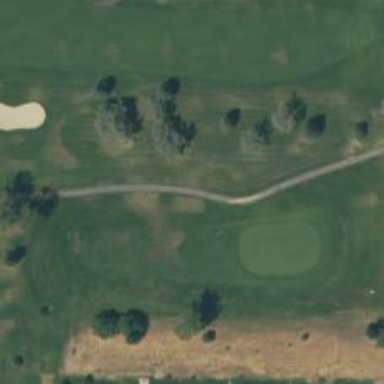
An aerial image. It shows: Path for golf carts.